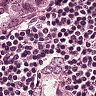
Metastatic tissue present: yes